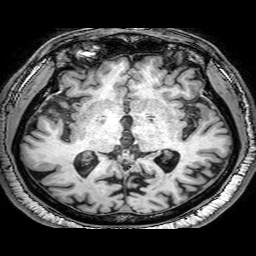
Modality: T1w
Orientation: coronal
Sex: male
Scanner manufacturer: philips
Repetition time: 0.008136 s
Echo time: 0.00374 s